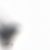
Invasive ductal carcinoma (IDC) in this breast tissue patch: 0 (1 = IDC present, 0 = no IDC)